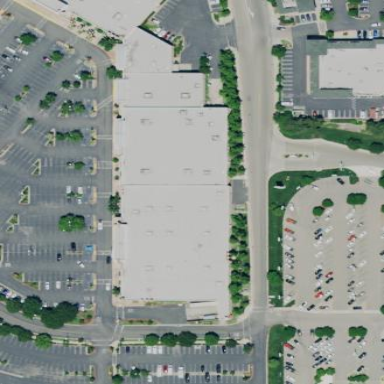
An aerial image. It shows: Building.